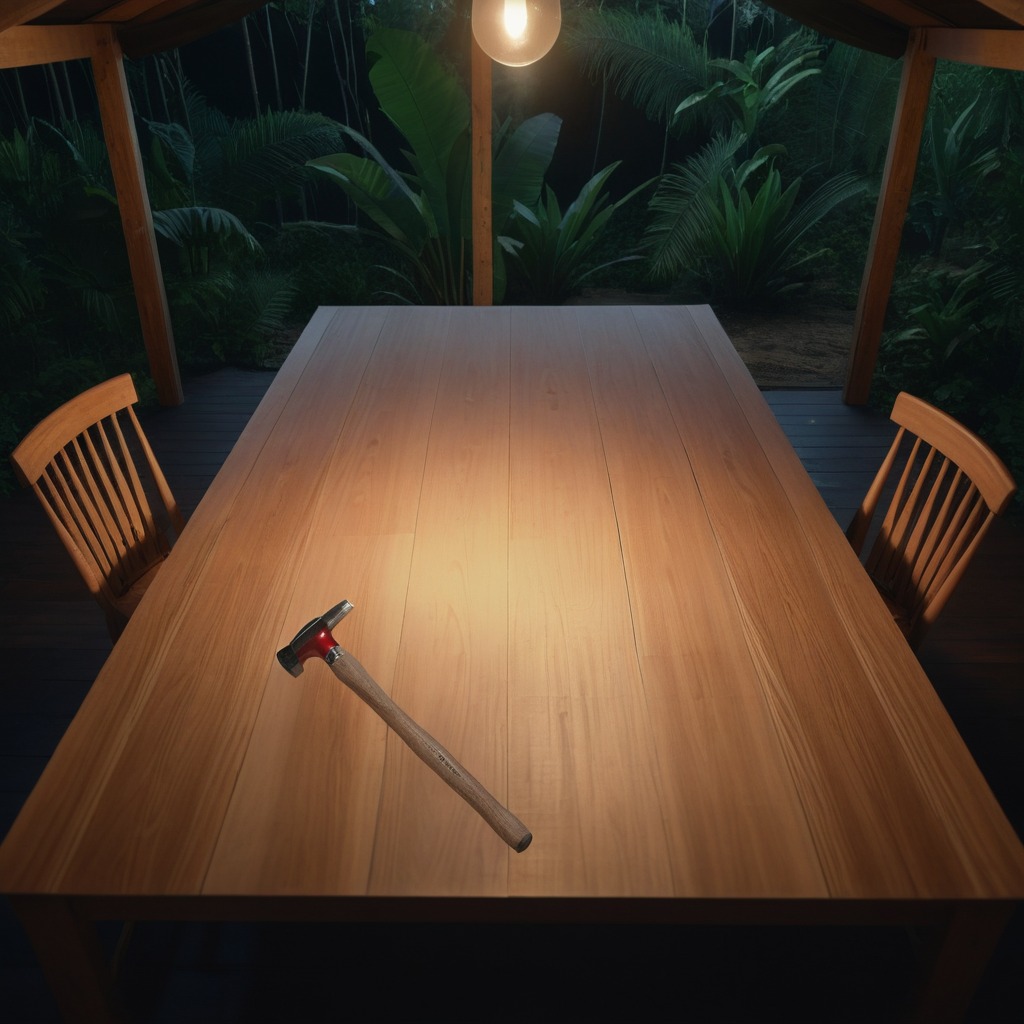
A hammer is lying on the wooden table inside a jungle field workshop tent at night.